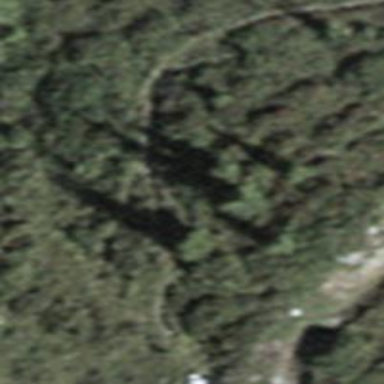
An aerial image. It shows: Hiking path groomed for classic style.